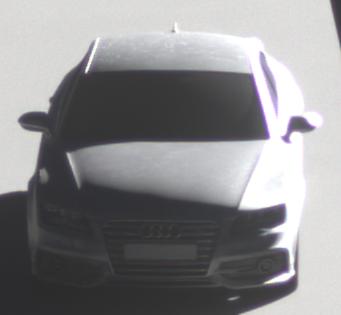
Make: Audi
Model: S7 Sportback cod
Detailed model: S7 (4G) Sportback
Model produced from: 2012/06
Model produced until: 2014/05
Doors: 5
Color: white
Road condition: dry road
Daytime: morning or afternoon
Contrast: high contrast